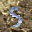
Label: 5